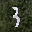
Label: 3